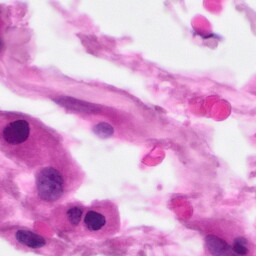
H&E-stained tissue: Pancreatic